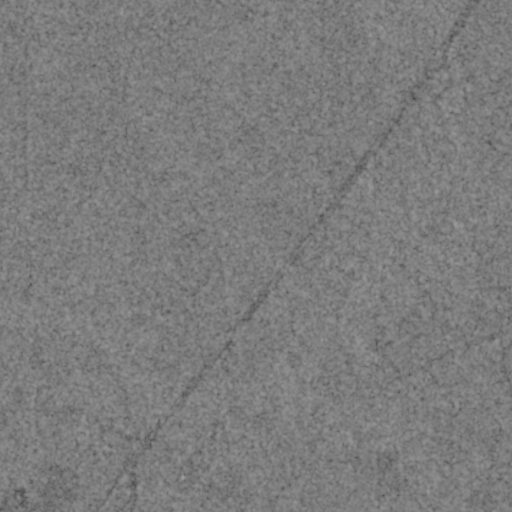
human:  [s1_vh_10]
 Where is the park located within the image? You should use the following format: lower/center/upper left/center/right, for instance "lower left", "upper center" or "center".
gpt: The park is located in the lower left of the image.
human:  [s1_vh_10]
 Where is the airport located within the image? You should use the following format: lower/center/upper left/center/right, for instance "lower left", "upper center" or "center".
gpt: There is no airport in the image.

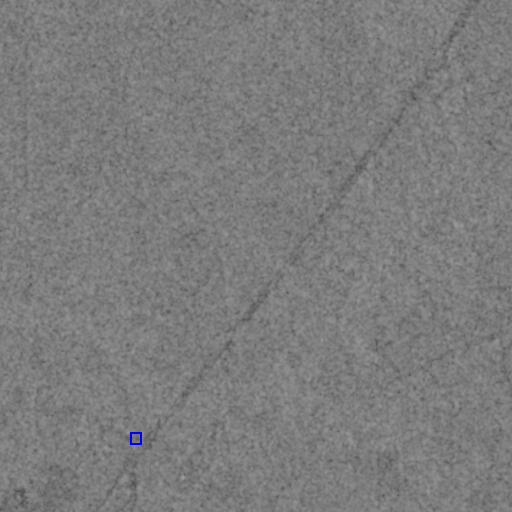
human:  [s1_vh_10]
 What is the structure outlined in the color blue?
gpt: The structure outlined in blue is a park.
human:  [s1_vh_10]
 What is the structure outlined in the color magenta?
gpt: There is no magenta outline.